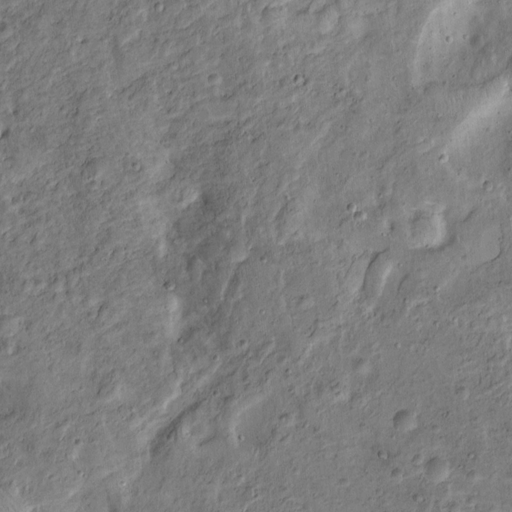
Classes present: Background, Cone